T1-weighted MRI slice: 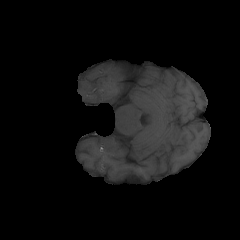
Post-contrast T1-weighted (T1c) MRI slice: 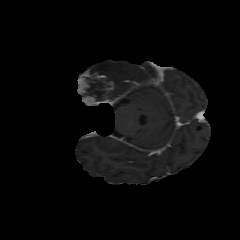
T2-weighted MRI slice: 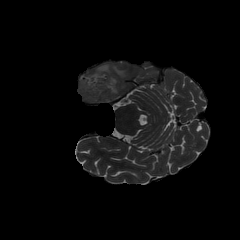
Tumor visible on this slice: yes